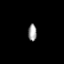
Tissue: lung
Cell type: Endothelial cells
Senescence score: 0.6534
Nuclear area (px): 140
Mean DAPI intensity: 157.164